Field crop: maize
Growth stage: 1
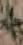
Species: atriplex